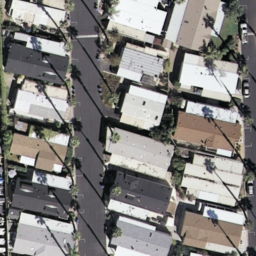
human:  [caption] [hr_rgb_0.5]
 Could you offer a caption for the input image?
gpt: Lots of mobile homes with plants surrounded in the mobile home park .

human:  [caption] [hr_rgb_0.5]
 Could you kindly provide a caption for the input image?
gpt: Many mobile homes arranged in lines in the mobile home park and some roads go through this area .

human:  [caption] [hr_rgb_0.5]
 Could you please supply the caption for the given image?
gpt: Many mobile homes arranged in lines in the mobile home park .

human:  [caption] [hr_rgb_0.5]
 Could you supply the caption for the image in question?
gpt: Many mobile homes are closed to each other in the mobile home park .

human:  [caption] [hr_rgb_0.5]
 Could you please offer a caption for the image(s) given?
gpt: Lots of mobile homes are closed to each other and some roads go through this area .